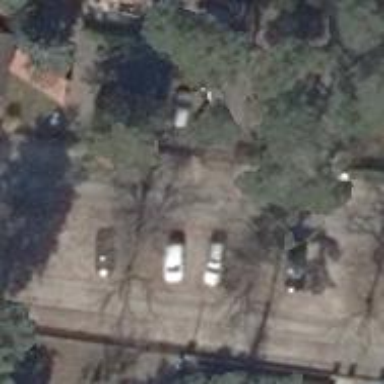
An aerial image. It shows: Driveway.